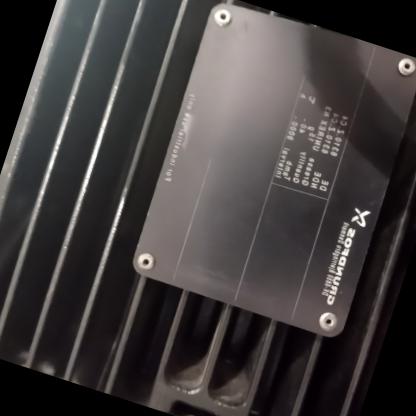
Klasa: tabliczka-znamionowa